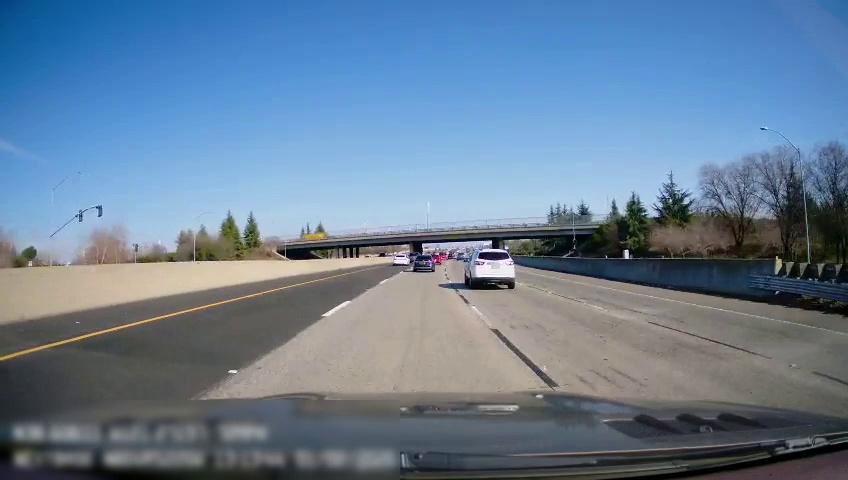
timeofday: Day
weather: Sunny
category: Drivable Space
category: Vehicles | SUV
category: Vehicles | Car
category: Vehicles | SUV
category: Vehicles | Car
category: Vehicles | Car
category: Lanes | Alternate Lane
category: Lanes | Alternate Lane
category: Lanes | Current Lane
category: Lanes | Current Lane
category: Lanes | Alternate Lane